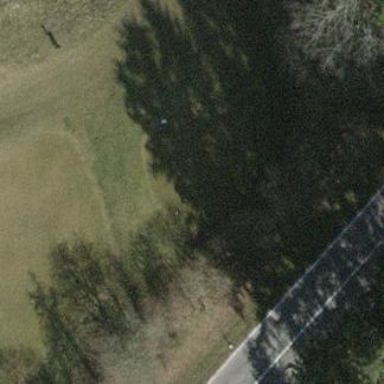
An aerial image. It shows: Golf tee on grassy land.